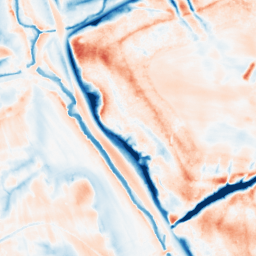
Category: multiscale
Decomposition family: dog_multiscale
Decomposition parameters: sigma_ratio: 2
n_scales: 4
base_sigma: 0.5
Upsampling method: quadratic
Upsampling parameters: scale: 4
Upsampling scale: 4